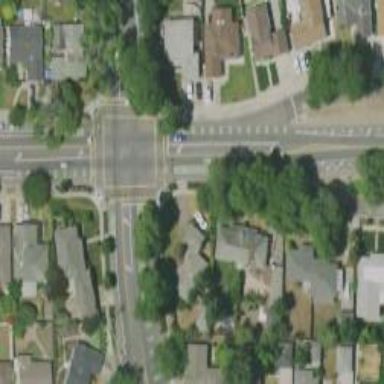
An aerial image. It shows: Solid stop line on the road.